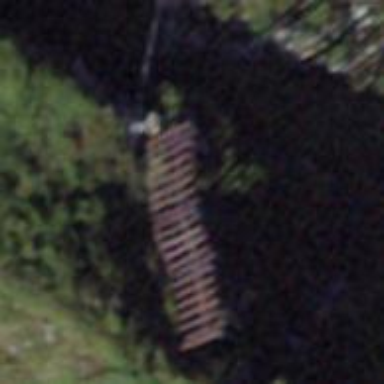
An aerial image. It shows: Structure designed for avalanche protection.